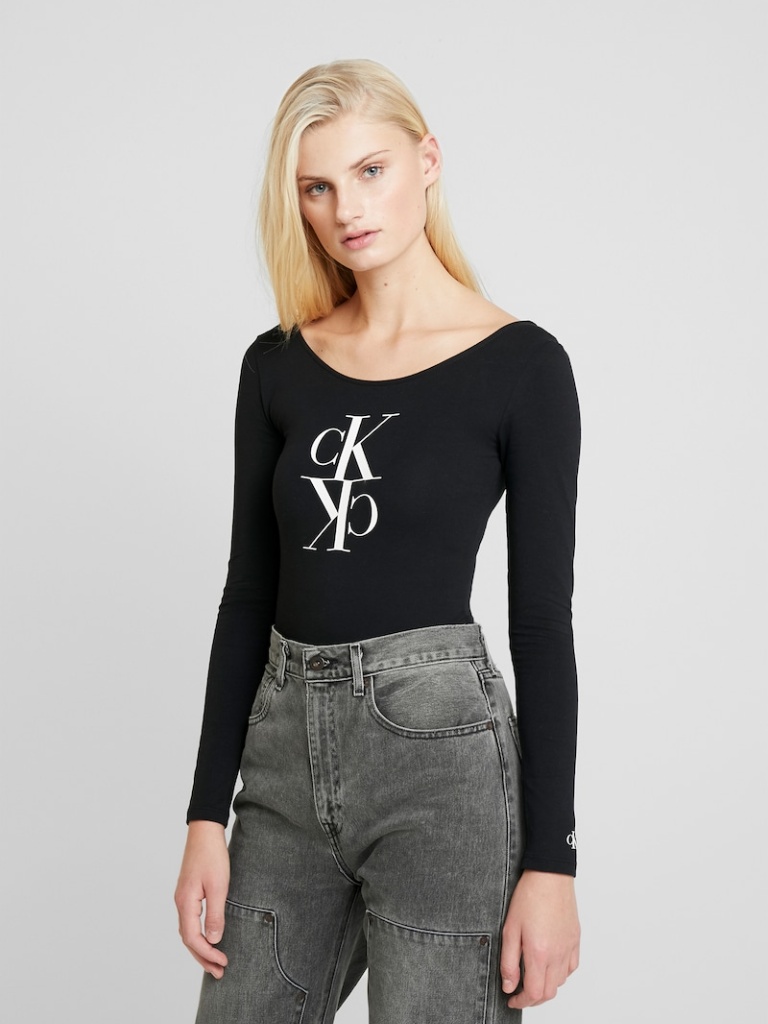
cotton tight a long-sleeved with the sleeves down bodysuit length Fully Tucked in scoop bodysuit